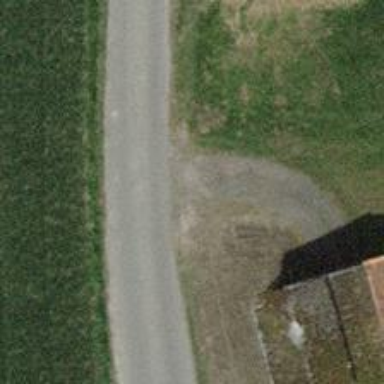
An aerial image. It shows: Agricultural vehicle on service road.